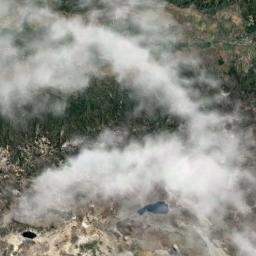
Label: cloud